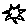
Label: sun